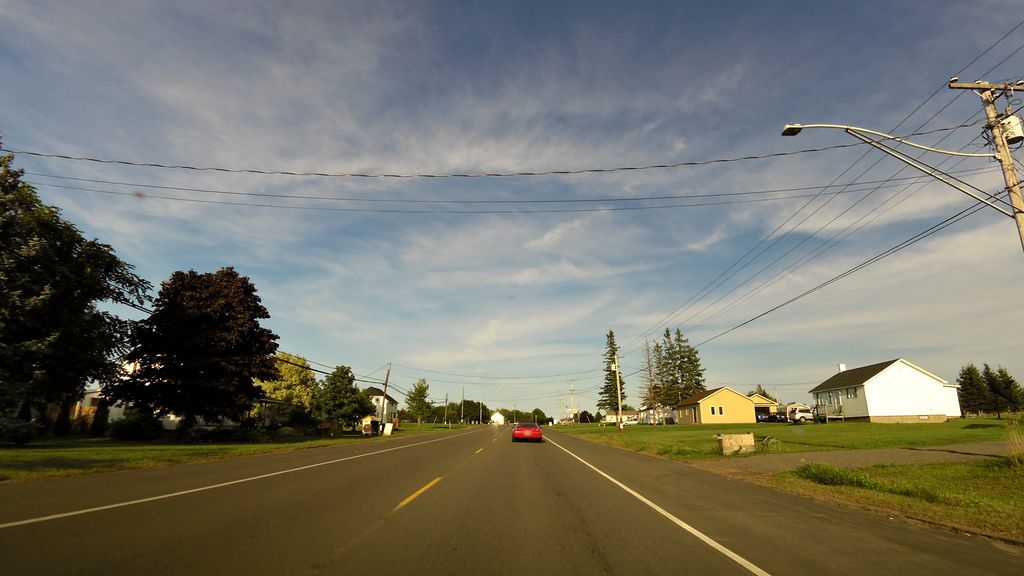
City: charlottetown